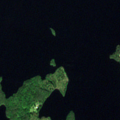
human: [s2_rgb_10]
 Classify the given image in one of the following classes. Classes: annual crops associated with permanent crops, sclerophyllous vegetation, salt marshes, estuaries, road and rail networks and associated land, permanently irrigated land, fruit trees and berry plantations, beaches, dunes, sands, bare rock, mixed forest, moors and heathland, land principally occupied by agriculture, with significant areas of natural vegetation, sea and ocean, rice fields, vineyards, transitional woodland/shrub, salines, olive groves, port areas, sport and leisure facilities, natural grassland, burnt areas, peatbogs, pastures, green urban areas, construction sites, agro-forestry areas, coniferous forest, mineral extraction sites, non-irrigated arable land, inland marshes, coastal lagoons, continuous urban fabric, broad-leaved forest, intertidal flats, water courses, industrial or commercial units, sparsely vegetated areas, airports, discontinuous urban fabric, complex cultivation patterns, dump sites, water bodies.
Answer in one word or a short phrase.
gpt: coniferous forest, mixed forest, water bodies